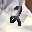
Label: 2